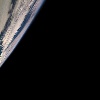
Label: space